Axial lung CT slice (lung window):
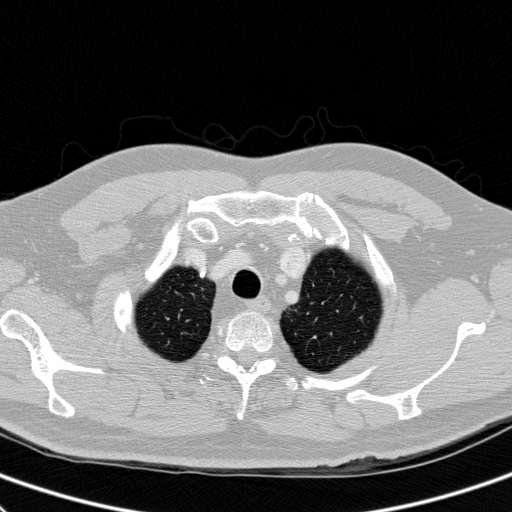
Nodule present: no